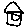
Label: house